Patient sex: F
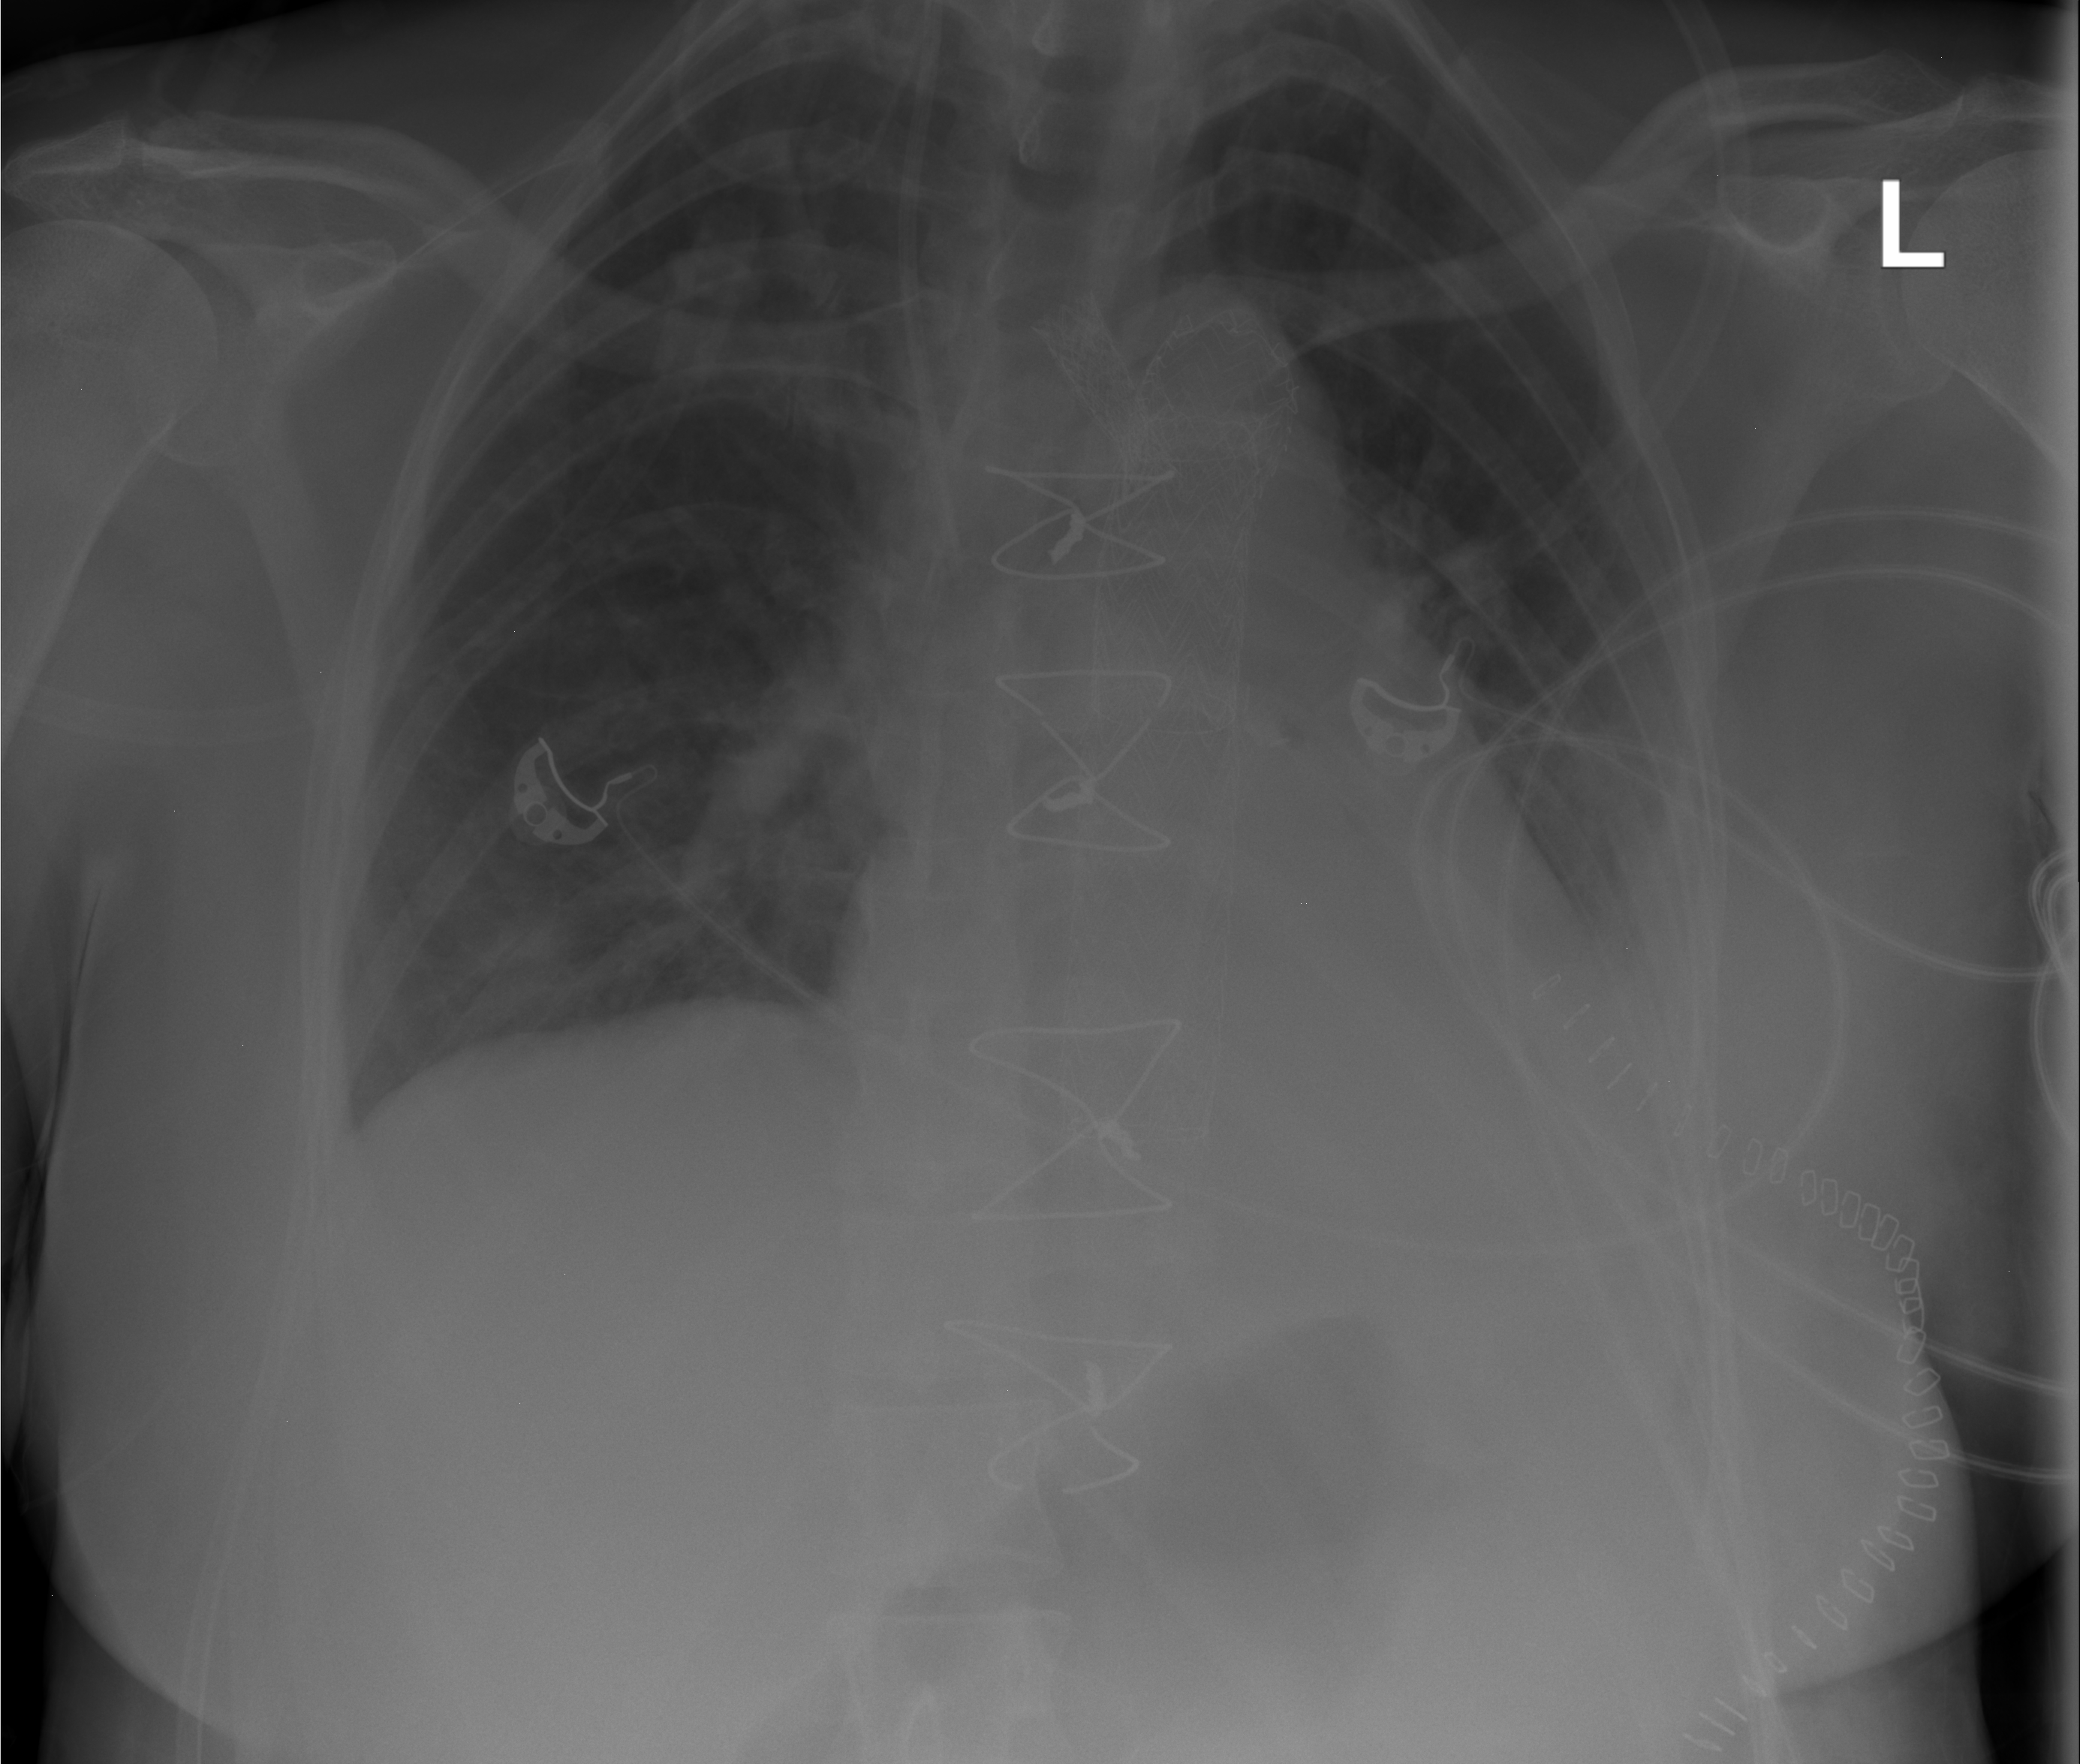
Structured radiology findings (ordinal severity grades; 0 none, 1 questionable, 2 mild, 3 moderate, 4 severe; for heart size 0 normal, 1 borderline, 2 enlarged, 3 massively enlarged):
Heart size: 2
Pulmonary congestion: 0
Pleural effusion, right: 0
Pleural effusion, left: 2
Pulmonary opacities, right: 1
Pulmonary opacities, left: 0
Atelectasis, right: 2
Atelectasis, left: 2